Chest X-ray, PA view. Patient: 84 years old, sex F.
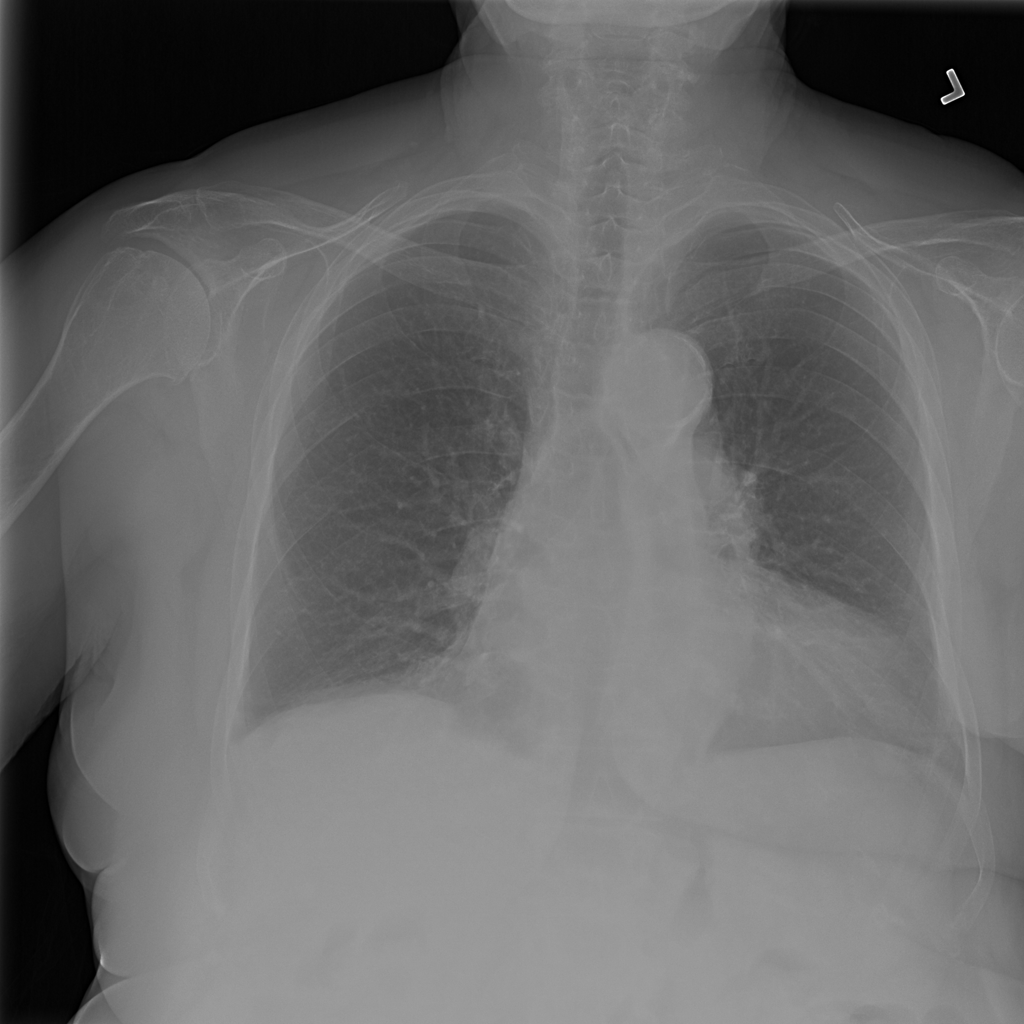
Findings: No Finding